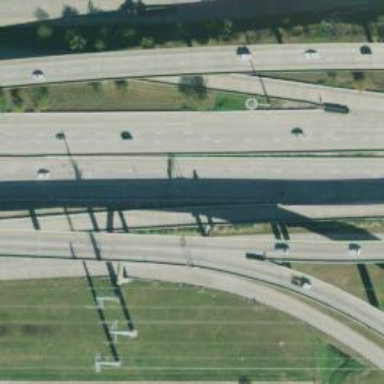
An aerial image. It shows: View of motorway.